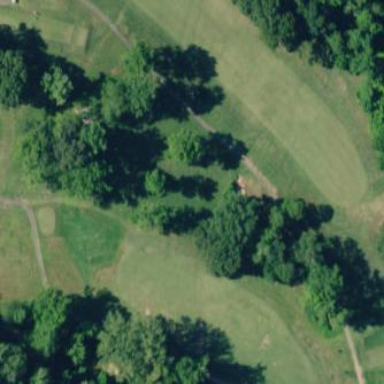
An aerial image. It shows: Golf fairway in the image.